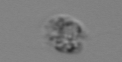
Label: Amoeba